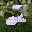
Label: 2